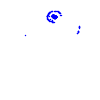
Particle: electron